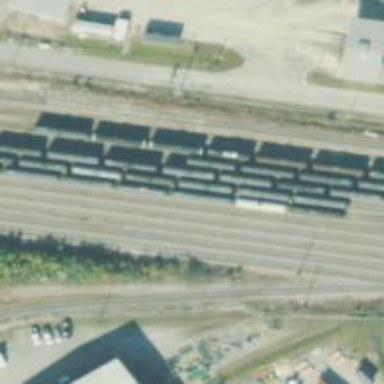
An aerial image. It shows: View of railway yard.